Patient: sex M, age 79
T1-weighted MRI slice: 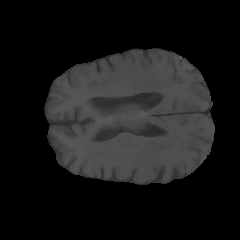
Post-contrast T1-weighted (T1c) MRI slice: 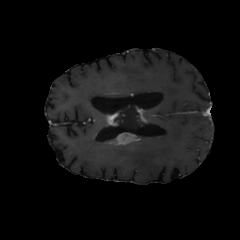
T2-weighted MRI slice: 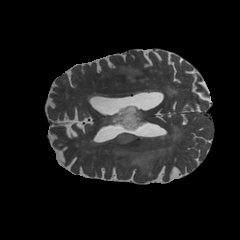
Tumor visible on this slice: yes
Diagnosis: Glioblastoma, IDH-wildtype
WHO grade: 4